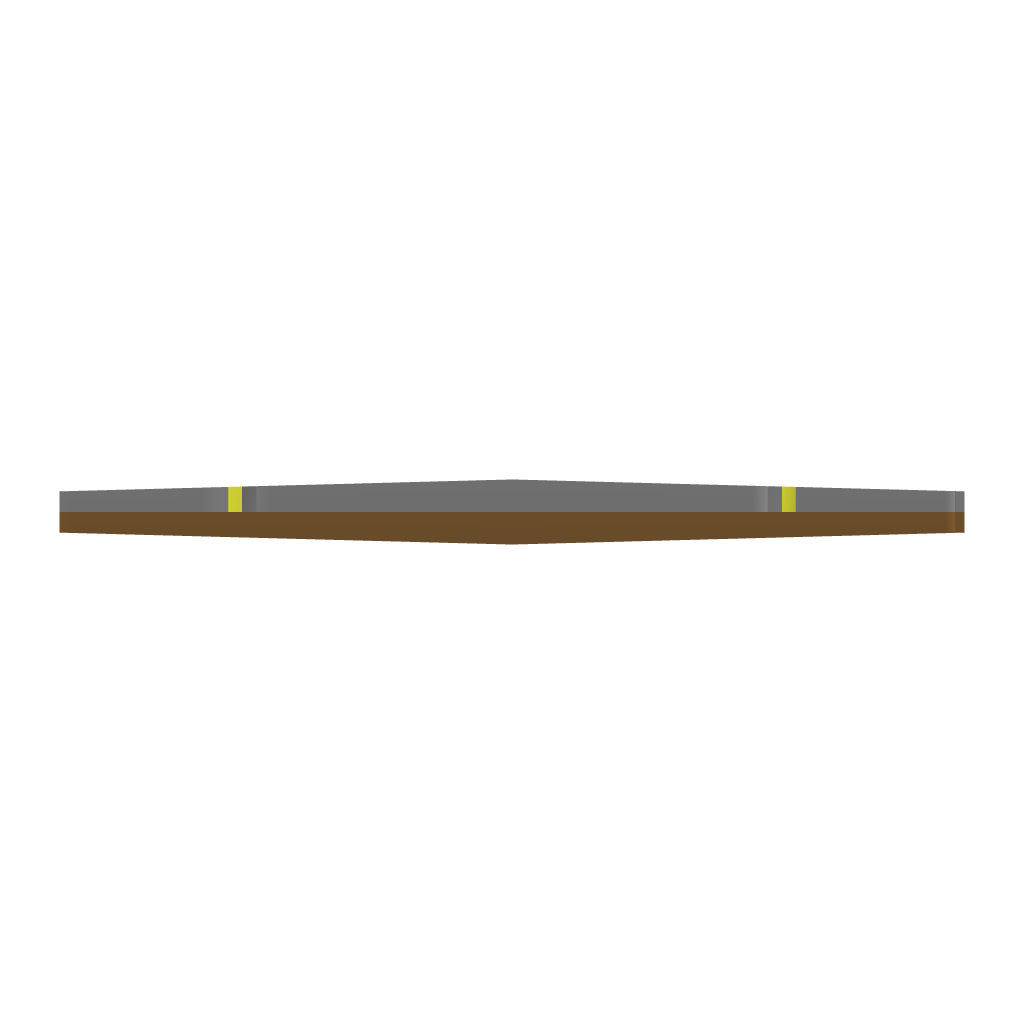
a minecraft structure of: Gold Well bad low quality